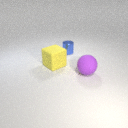
small blue metal cylinder behind large yellow rubber cube